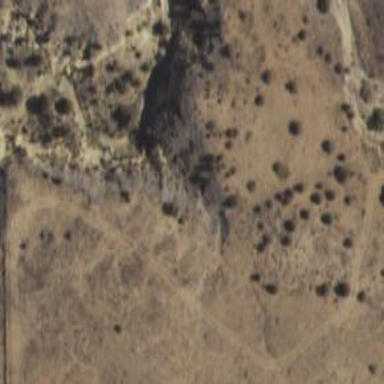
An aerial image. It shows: Natural cliff.